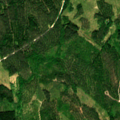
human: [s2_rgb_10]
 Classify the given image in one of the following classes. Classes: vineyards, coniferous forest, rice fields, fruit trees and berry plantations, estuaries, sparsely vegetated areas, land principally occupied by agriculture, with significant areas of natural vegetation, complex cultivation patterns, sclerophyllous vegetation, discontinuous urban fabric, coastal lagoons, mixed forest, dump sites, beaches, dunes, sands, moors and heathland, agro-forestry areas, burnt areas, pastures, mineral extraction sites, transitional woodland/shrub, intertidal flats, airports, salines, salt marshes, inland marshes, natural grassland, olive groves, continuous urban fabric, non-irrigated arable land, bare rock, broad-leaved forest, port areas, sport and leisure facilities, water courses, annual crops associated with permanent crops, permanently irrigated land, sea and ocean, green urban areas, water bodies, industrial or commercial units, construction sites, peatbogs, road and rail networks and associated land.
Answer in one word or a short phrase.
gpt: coniferous forest, mixed forest, transitional woodland/shrub